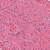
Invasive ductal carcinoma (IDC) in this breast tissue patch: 1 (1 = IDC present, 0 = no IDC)